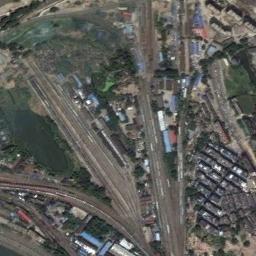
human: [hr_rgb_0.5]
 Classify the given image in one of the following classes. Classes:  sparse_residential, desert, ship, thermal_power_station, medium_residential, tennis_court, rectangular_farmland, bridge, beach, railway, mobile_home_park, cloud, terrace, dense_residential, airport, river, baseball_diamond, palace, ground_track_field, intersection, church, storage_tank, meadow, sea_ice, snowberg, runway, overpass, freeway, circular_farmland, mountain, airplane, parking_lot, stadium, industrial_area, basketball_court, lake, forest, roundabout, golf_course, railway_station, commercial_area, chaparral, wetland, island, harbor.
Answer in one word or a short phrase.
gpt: railway_station